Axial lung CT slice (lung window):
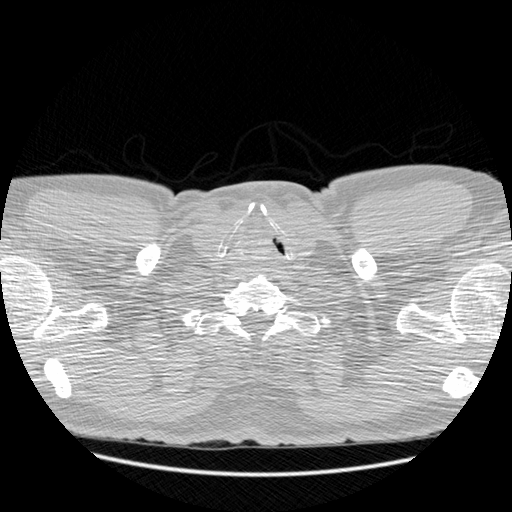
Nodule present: no